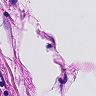
Metastatic tissue present: no